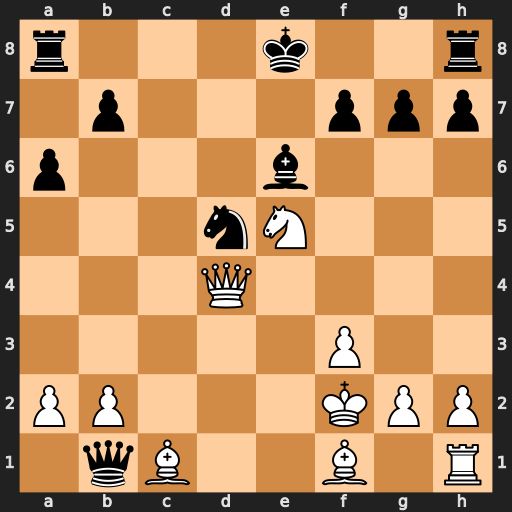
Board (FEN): r3k2r/1p3ppp/p3b3/3nN3/3Q4/5P2/PP3KPP/1qB2B1R
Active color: w
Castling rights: kq
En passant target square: -
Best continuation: Qa4+ Kf8 Bd3